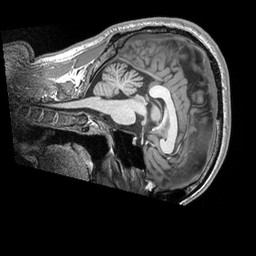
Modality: T1w
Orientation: sagittal
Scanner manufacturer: siemens
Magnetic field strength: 3 T
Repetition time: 2.53 s
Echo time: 0.00298 s